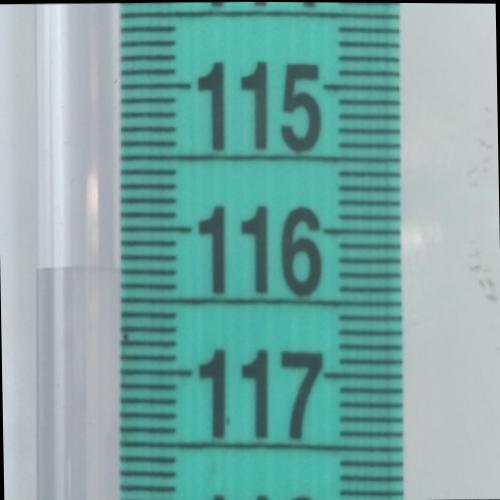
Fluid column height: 116.3 cm